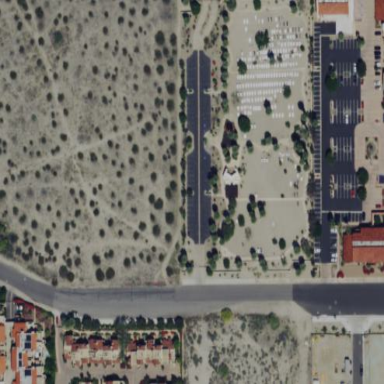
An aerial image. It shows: Cemetery.